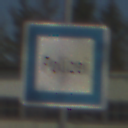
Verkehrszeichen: Polizei
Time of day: Midday
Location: Outdoor (Suburban)
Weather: PartlyCloudy
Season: NotSpecified
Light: Natural